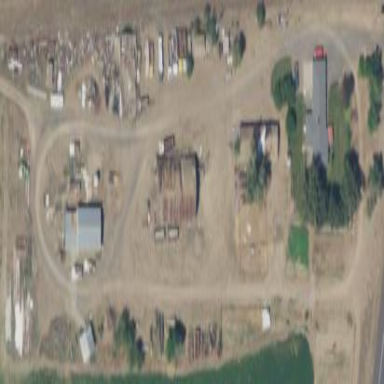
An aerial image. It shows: Farmyard area.